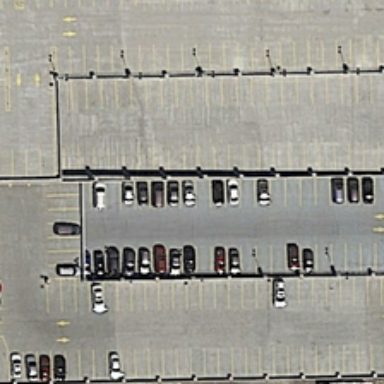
Some cars are parked in a parking lot .